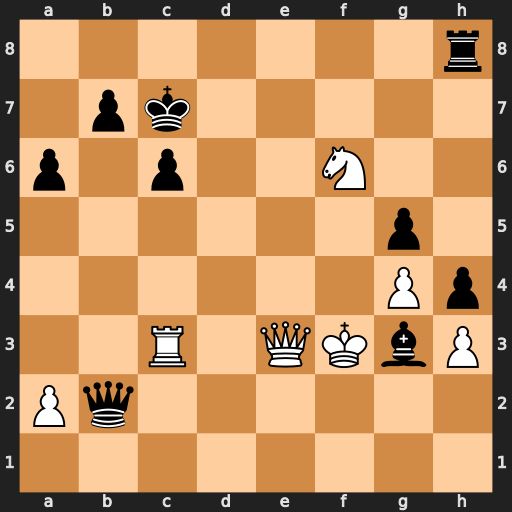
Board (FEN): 7r/1pk5/p1p2N2/6p1/6Pp/2R1QKbP/Pq6/8
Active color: w
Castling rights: -
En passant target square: -
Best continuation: Qd4 Qh2 Nd5+ Kb8 Qxh8+ Ka7 Qd4+